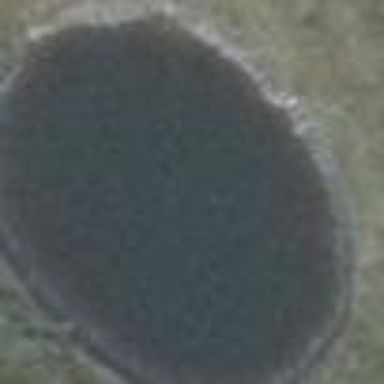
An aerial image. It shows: Reservoir used for water storage.